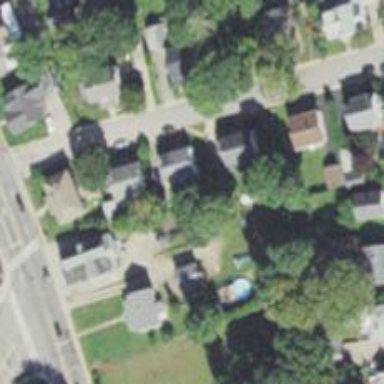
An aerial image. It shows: Residential driveway serving as service road.